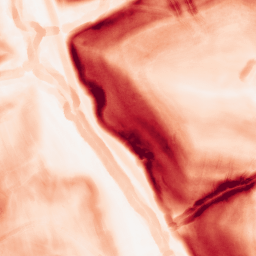
Category: morphological
Decomposition family: morphological_gradient
Decomposition parameters: size: 5
shape: disk
Upsampling method: quintic
Upsampling parameters: scale: 8
Upsampling scale: 8